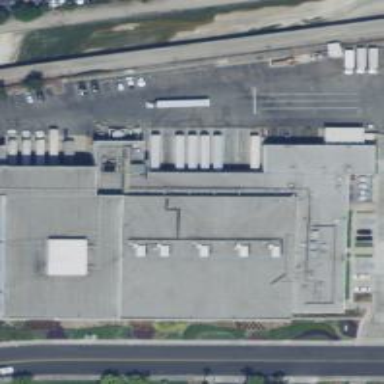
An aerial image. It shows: Factory building.